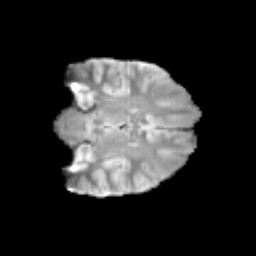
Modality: T2w
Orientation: coronal
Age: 12
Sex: female
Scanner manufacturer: siemens
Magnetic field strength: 3 T
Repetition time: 3.8 s
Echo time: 0.07 s